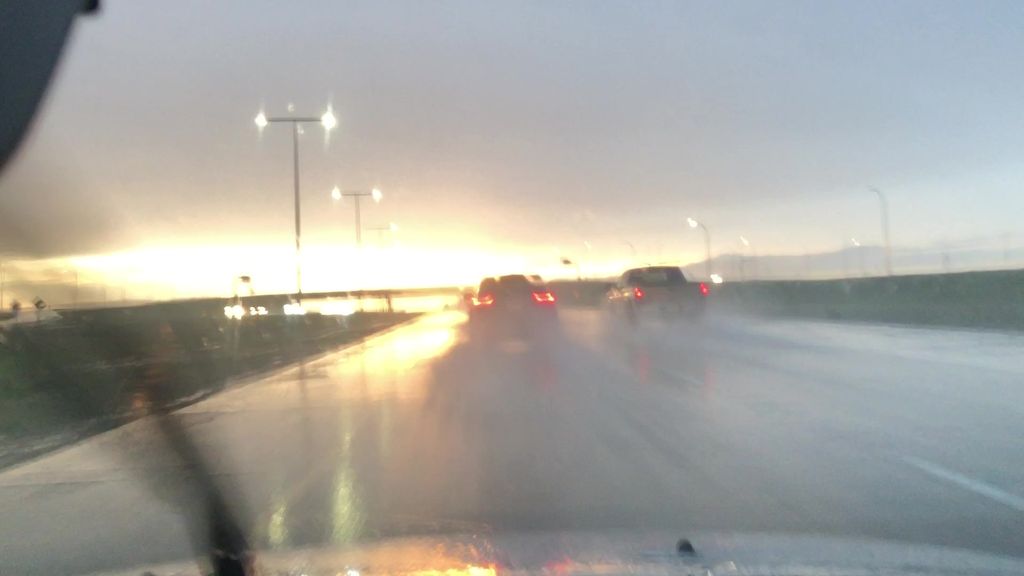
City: edmonton